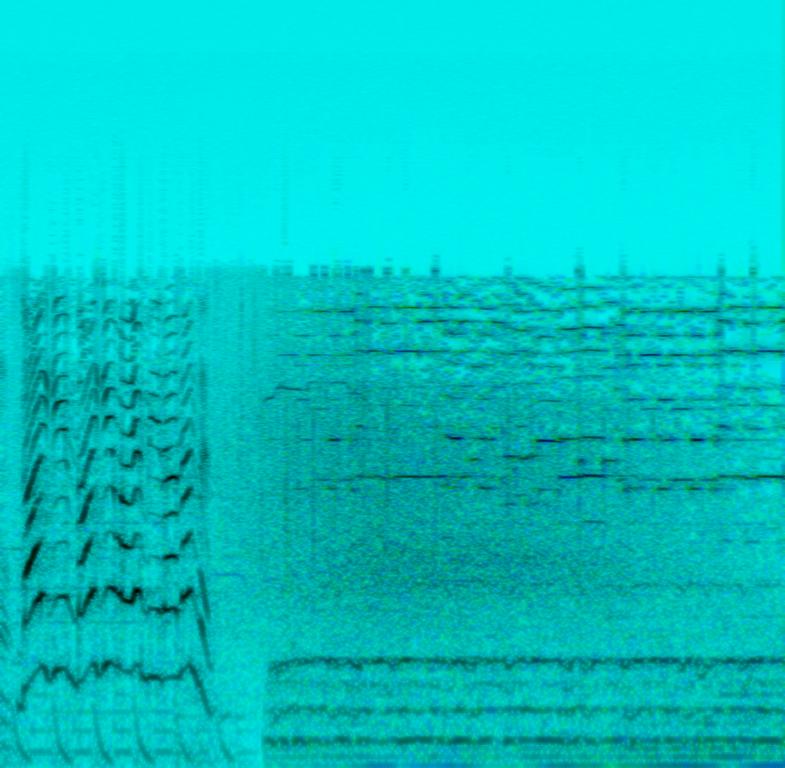
This is a live recording. We hear a set of Indian bagpipes, otherwise known as mashak, playing a complex motif. There are two singers doing open-mouthed humming in contrasting high and low pitches simultaneously. We hear the applause and cheering of a crowd as well. At the beginning, a male speaker and female speaker each make some comments in a South Asian language.